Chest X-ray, AP view. Patient: 49 years old, sex M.
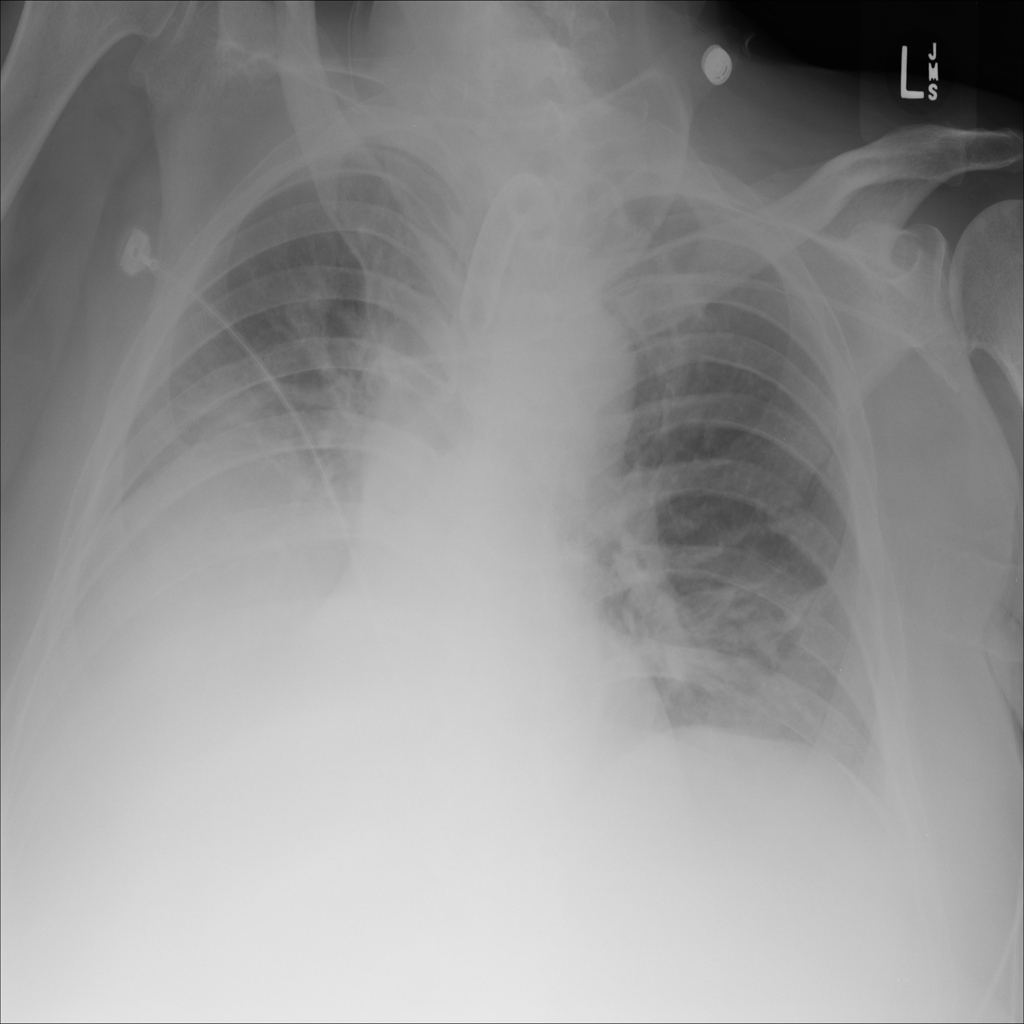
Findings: Atelectasis